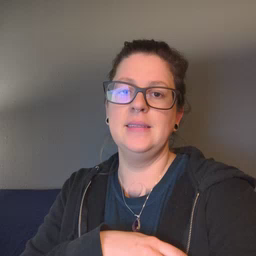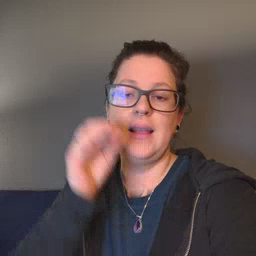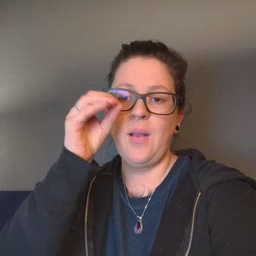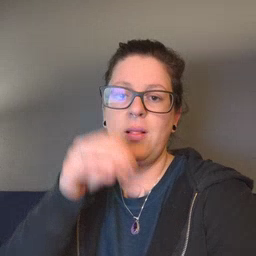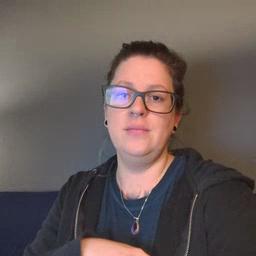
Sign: owl